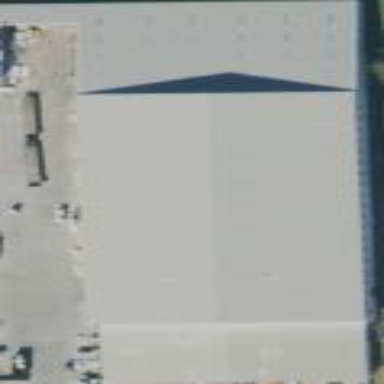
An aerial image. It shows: Trade shop located in warehouse.